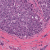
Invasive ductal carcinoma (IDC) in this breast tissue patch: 0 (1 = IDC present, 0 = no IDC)